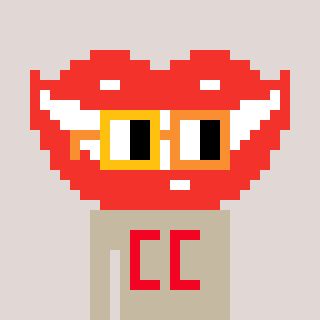
a pixel art character with square yellow and orange glasses, a smile-shaped head and a bege-colored body on a warm background